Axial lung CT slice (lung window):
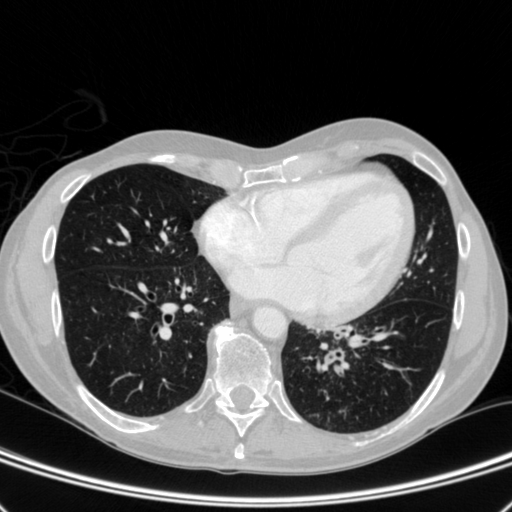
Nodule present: no